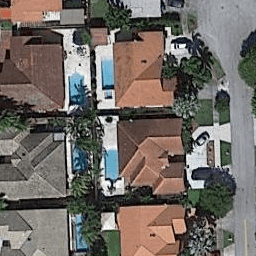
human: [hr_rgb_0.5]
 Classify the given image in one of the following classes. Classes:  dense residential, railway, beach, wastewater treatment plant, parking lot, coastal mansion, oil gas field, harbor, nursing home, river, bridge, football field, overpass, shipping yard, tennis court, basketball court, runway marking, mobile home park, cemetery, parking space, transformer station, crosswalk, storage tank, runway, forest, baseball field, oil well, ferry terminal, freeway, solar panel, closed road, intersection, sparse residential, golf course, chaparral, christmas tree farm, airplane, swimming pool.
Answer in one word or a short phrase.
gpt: dense residential